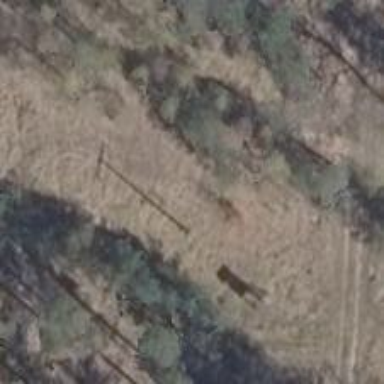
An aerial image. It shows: Power pole.